Field crop: maize
Growth stage: 1
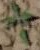
Species: atriplex